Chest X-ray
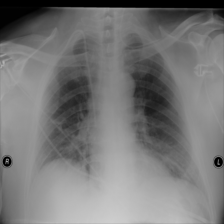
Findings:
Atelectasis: negative
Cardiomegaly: negative
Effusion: negative
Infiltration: negative
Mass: negative
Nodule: negative
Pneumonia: negative
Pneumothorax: negative
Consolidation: negative
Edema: positive
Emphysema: negative
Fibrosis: negative
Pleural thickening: negative
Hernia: negative